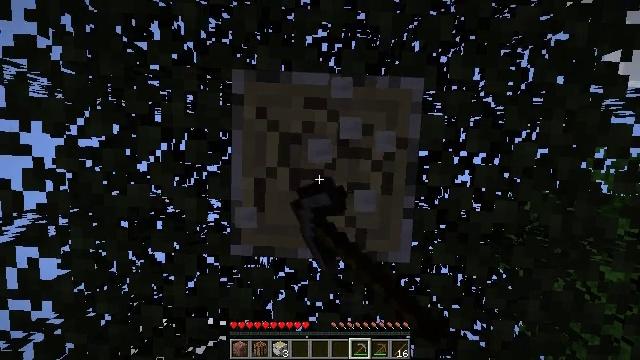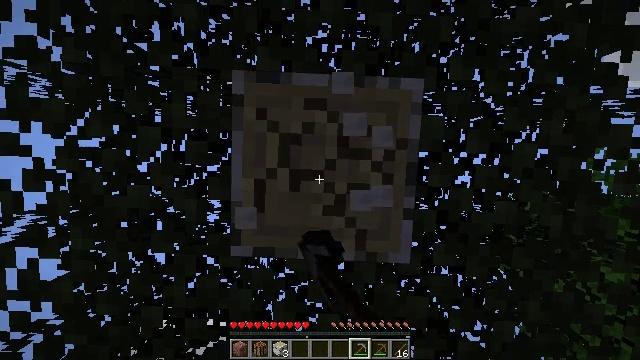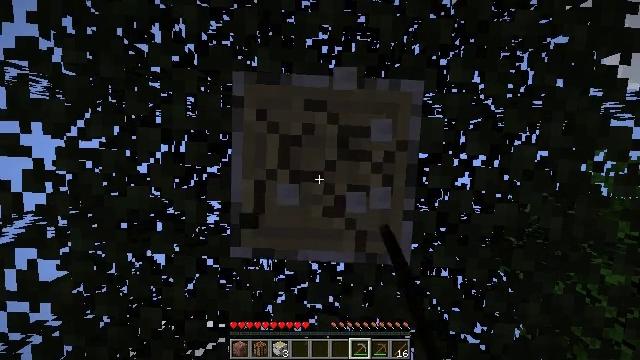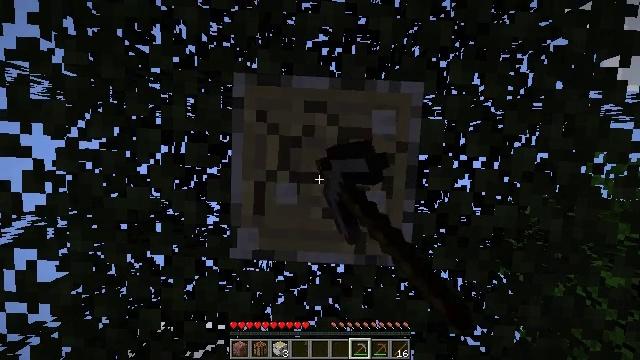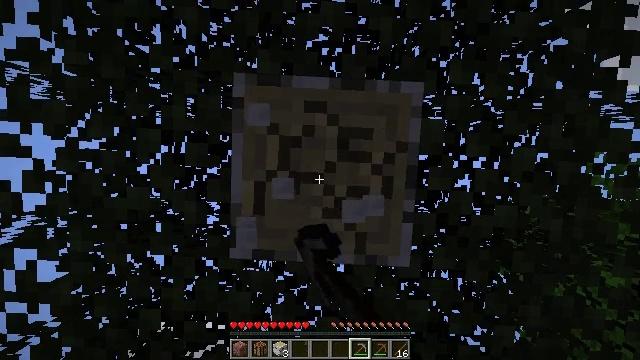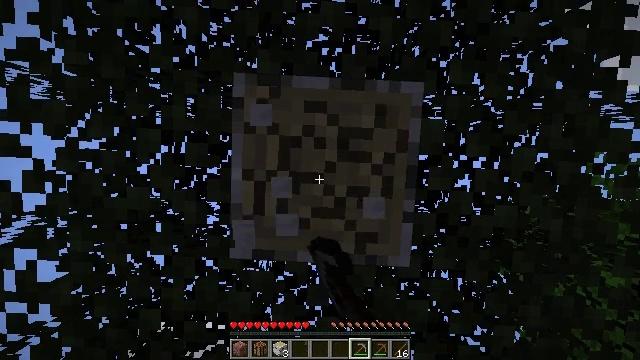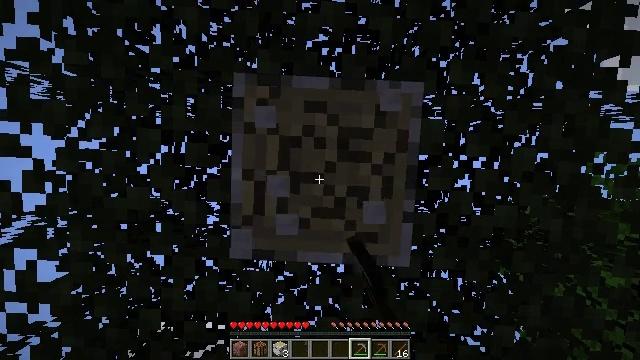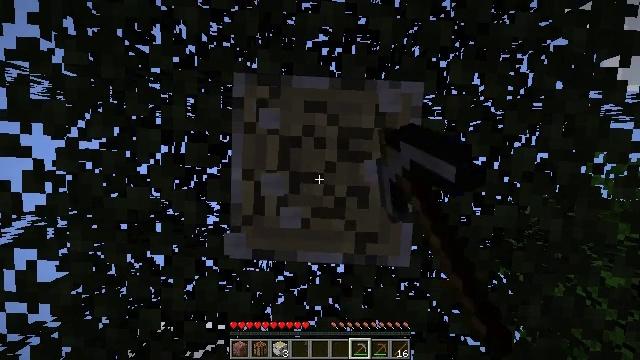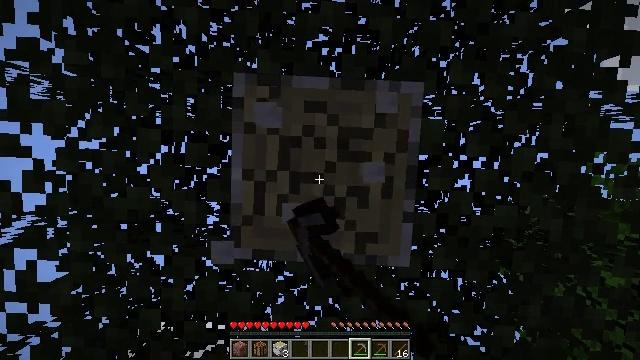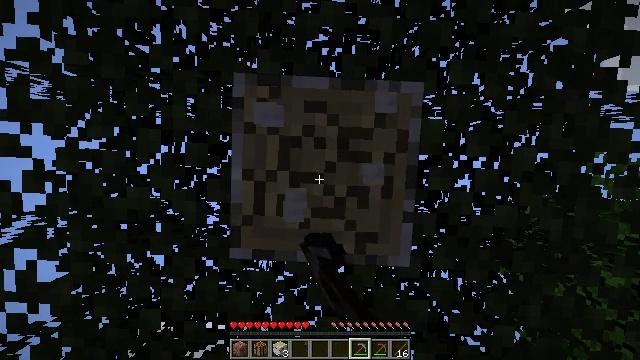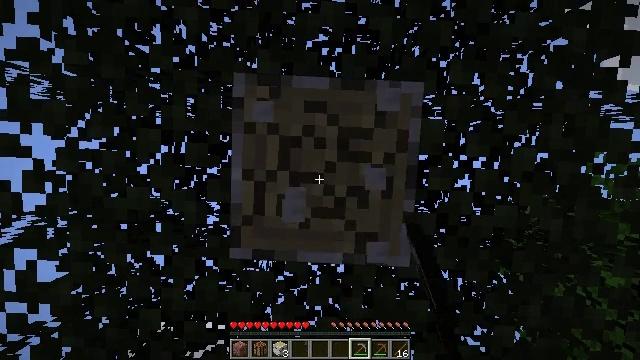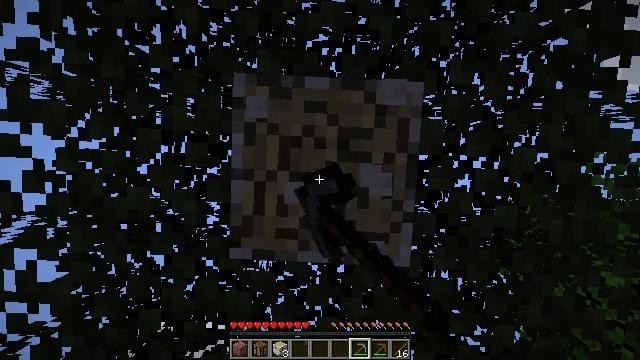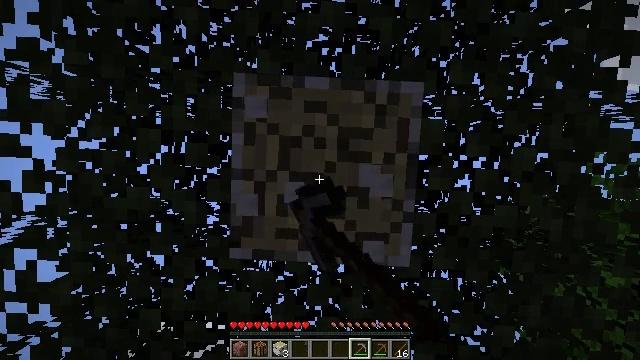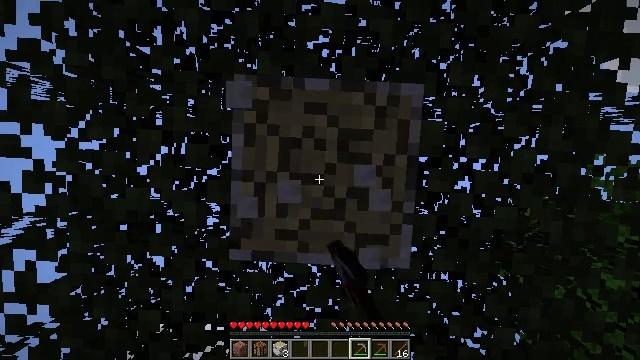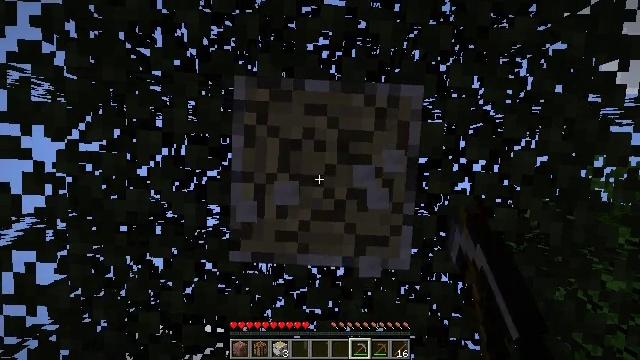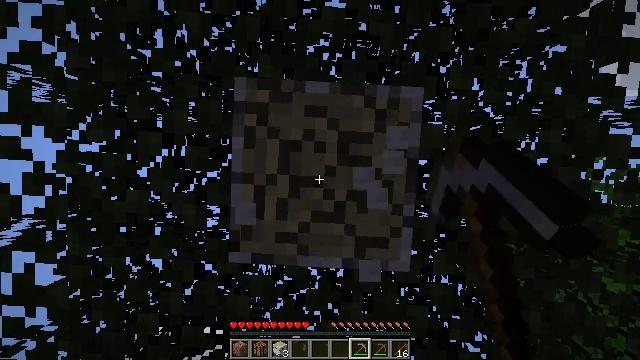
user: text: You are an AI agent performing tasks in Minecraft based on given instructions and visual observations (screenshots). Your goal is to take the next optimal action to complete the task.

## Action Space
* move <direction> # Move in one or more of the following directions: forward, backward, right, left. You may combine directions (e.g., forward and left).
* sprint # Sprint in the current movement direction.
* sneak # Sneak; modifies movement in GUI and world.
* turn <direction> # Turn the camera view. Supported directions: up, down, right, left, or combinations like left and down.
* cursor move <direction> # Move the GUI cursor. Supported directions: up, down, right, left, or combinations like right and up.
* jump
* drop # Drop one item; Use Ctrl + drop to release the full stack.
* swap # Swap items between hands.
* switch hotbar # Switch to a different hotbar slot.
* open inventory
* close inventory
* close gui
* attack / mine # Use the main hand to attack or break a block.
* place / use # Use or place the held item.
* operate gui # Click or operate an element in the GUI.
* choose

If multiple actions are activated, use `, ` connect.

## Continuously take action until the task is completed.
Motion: motion action
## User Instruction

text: Use your axe to get birch logs.
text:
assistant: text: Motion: attack / mine
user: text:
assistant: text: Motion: attack / mine
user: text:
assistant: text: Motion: attack / mine
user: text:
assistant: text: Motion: attack / mine
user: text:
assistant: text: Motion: attack / mine
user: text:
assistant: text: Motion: attack / mine
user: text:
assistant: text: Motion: attack / mine
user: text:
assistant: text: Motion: attack / mine
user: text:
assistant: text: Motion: attack / mine
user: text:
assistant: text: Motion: attack / mine
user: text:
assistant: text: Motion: attack / mine
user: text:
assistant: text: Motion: attack / mine
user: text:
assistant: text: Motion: attack / mine
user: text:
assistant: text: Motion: attack / mine
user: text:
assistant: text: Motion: attack / mine
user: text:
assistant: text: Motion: attack / mine
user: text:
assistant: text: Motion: attack / mine
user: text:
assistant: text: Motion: attack / mine
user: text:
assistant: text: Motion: attack / mine
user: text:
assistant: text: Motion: attack / mine
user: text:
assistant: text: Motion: attack / mine
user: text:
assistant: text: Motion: attack / mine
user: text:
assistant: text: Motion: attack / mine
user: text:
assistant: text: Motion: attack / mine
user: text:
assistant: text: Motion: attack / mine
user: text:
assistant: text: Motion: attack / mine
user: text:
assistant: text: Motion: attack / mine
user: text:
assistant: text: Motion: attack / mine
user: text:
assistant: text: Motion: attack / mine
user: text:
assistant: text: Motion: attack / mine